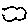
Label: cloud